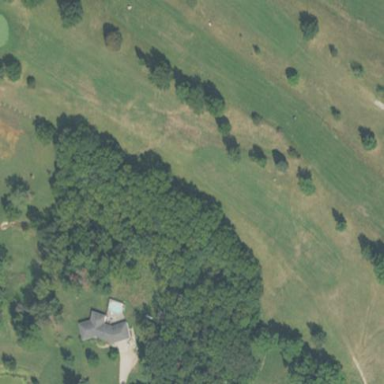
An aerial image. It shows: Grassy area designated as golf fairway.